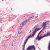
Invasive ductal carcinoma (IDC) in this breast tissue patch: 0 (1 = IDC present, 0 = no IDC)